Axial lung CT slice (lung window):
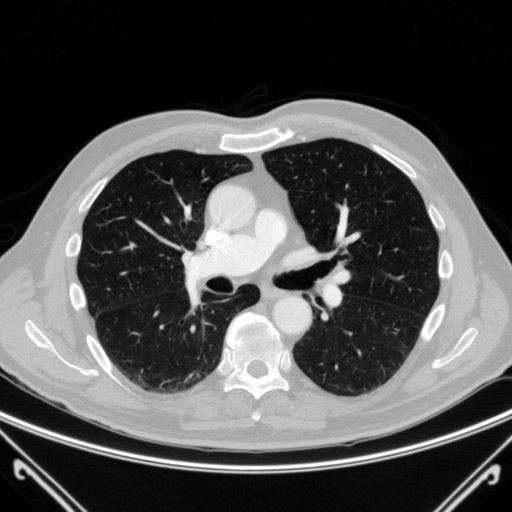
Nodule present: no